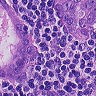
Metastatic tissue present: yes